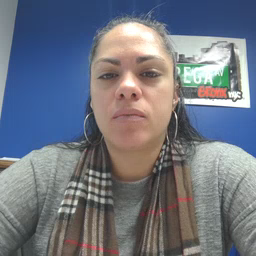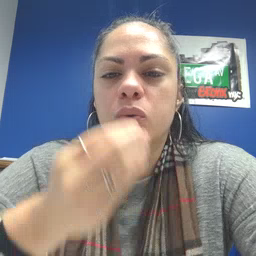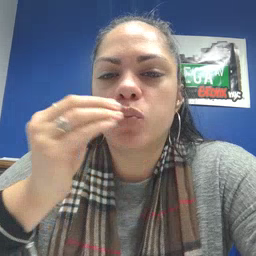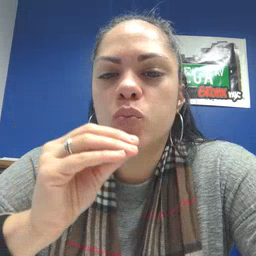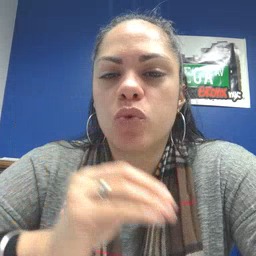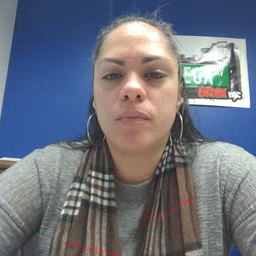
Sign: kiss